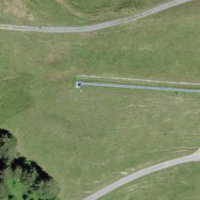
EUNIS habitat code: 23
Species observed at this site:
Campanula barbata